Interaction volume radius: 5 \u00c5
Interaction volume height: 10 \u00c5
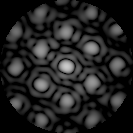
Disorder parameter: 0.2768